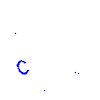
Particle: proton